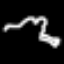
Label: frog